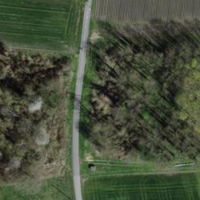
EUNIS habitat code: 52
Species observed at this site:
Prunus spinosa